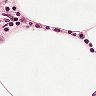
Metastatic tissue present: no